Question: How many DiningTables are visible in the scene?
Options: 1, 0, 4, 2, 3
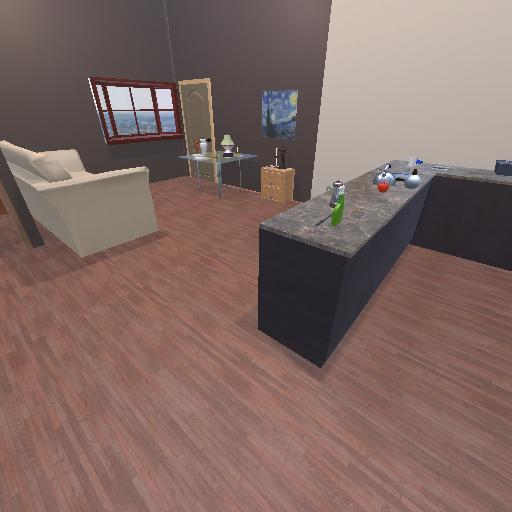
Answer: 1